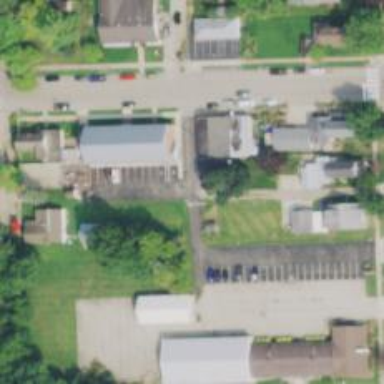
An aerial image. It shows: Alleyway designated as service road.